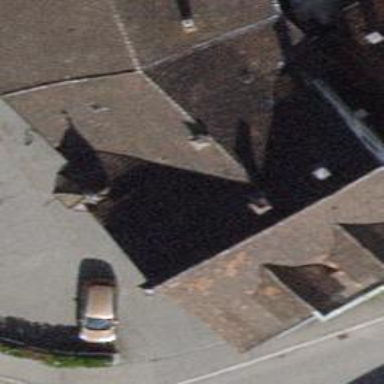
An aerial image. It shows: Restaurant.